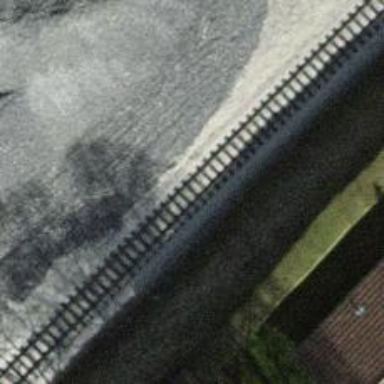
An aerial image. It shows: Narrow-gauge railway track electrified by contact line.